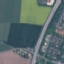
Land use / land cover class: Highway